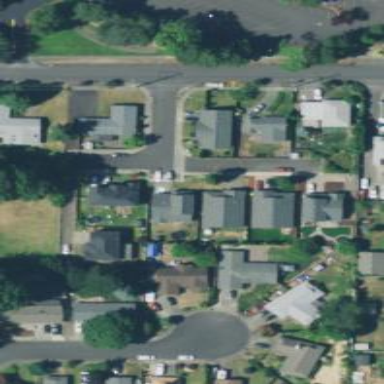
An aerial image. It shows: Residential area composed of single-family homes.